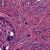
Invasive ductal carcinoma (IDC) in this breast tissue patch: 1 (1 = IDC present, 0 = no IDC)